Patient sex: M
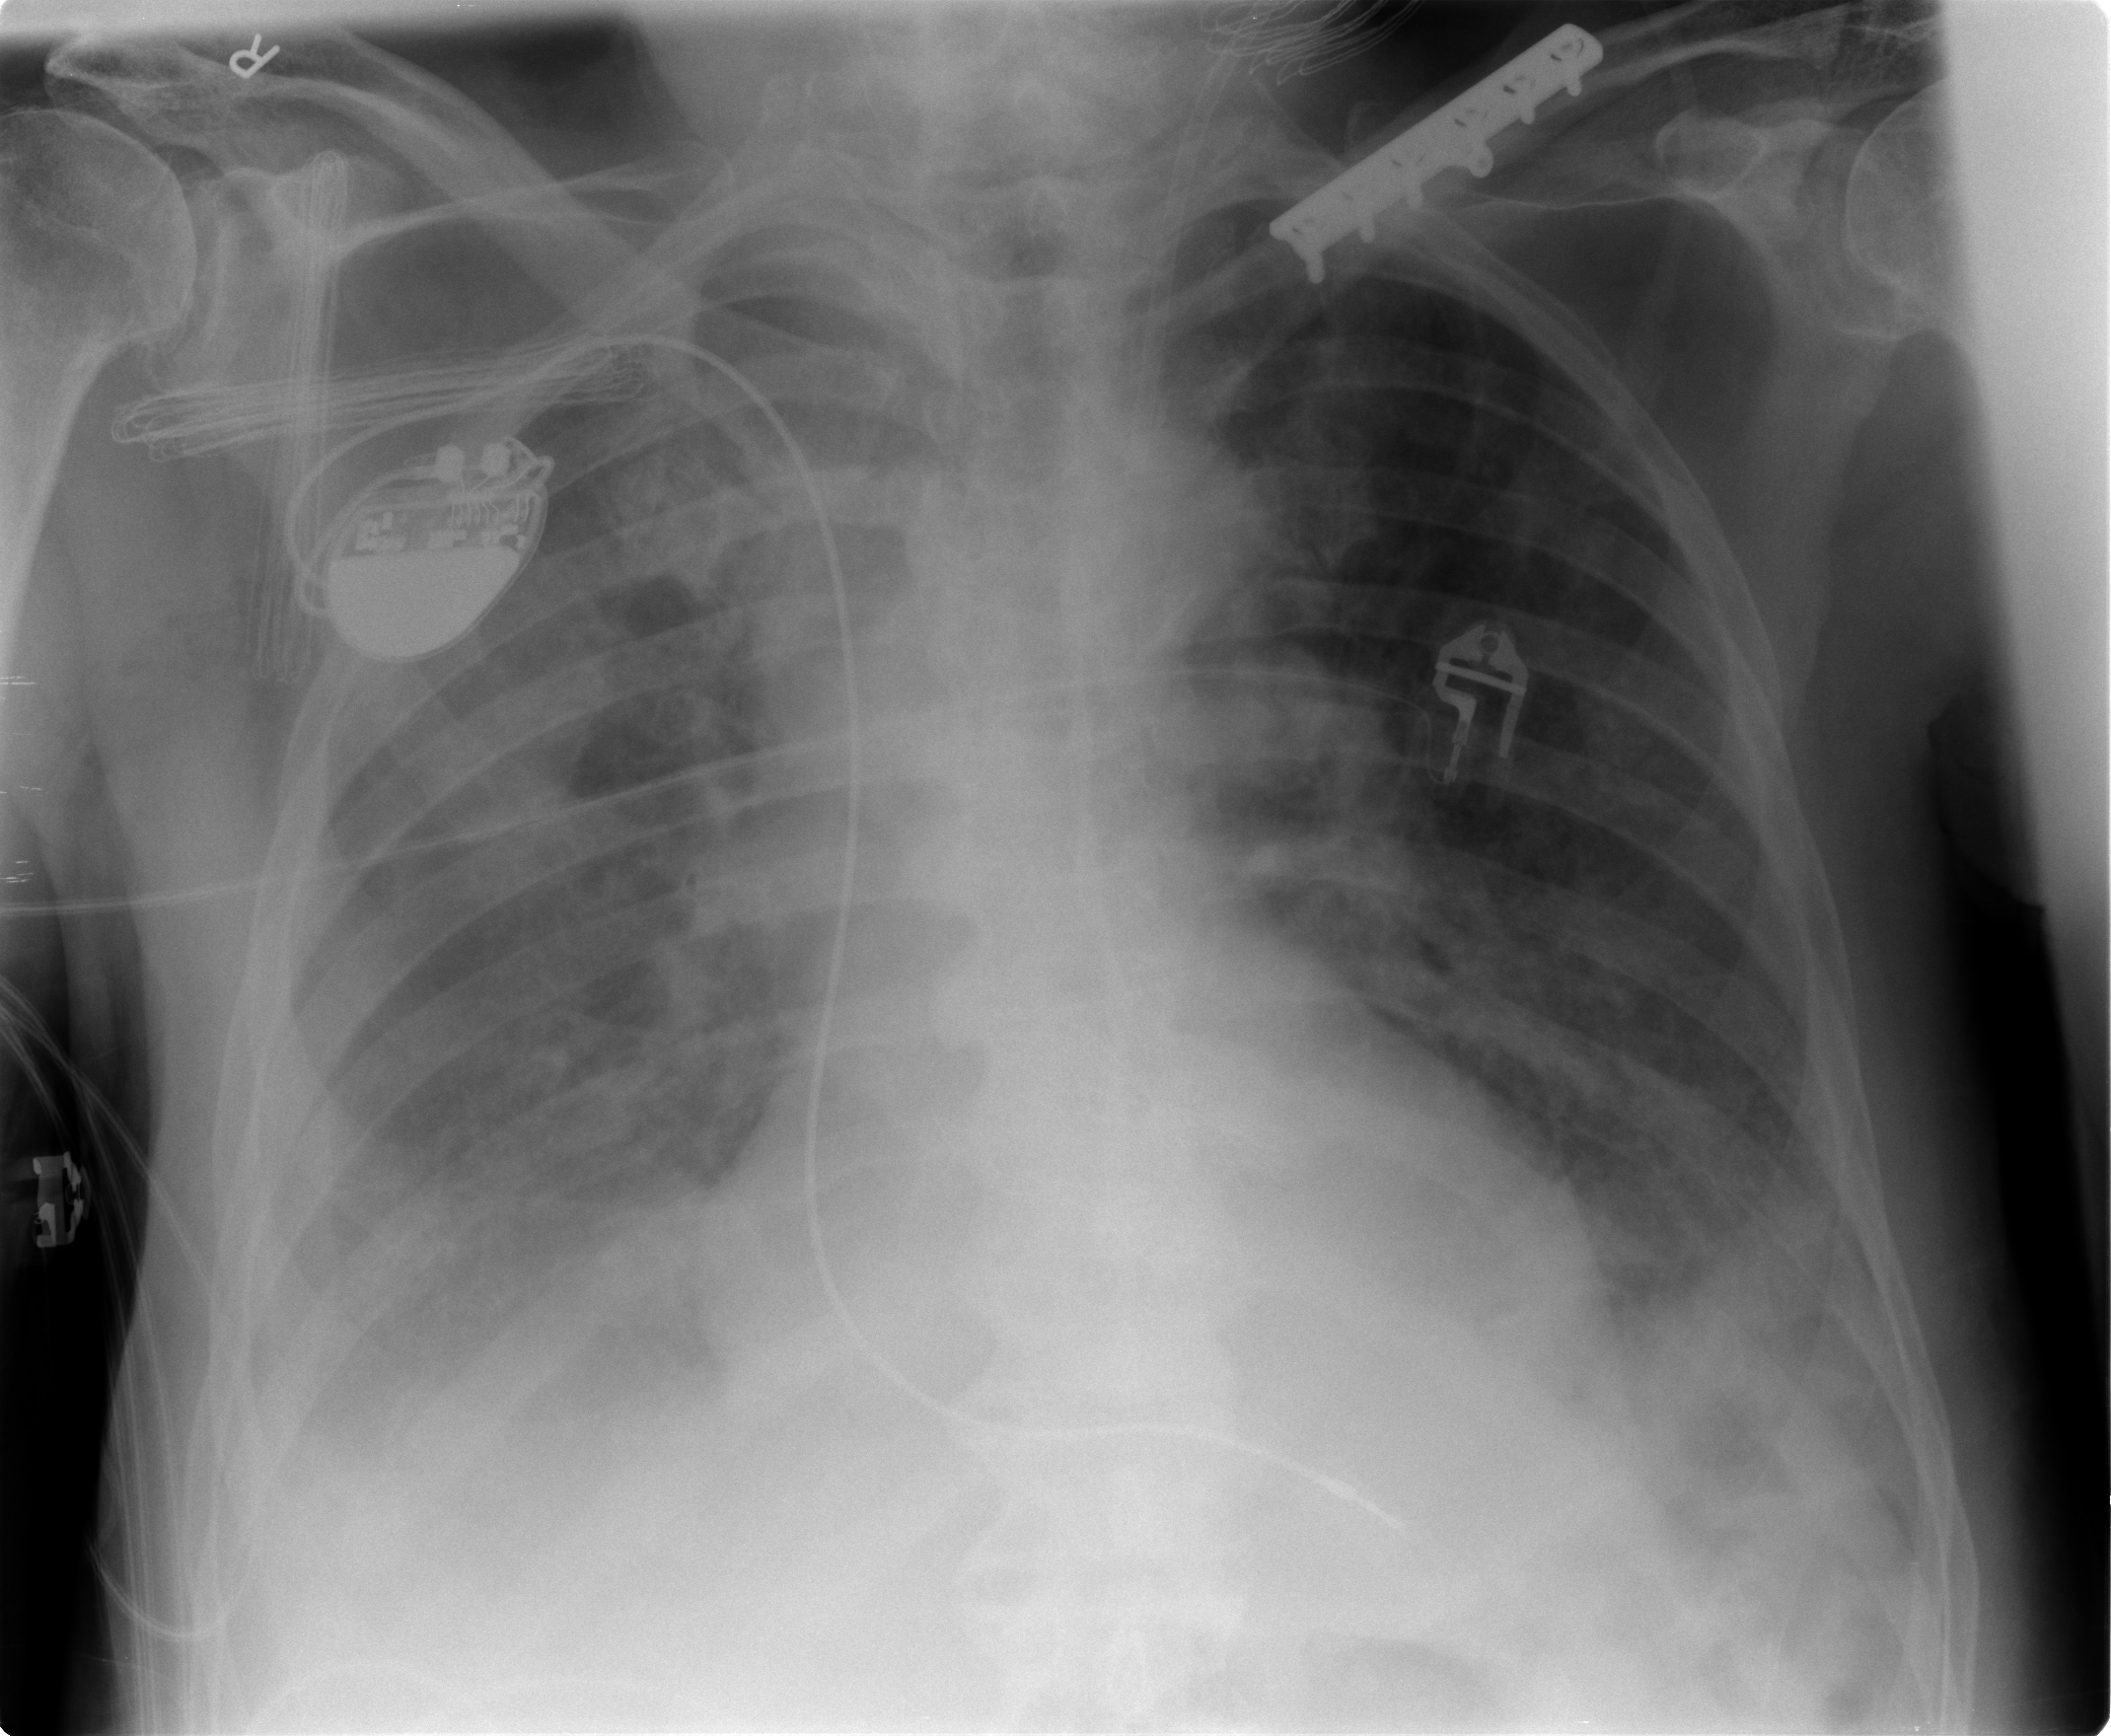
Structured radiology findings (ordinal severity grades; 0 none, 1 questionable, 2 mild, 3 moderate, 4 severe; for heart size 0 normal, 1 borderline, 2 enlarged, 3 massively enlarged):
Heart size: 2
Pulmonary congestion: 2
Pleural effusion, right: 2
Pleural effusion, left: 2
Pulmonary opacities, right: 2
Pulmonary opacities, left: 1
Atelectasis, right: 2
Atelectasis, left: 2